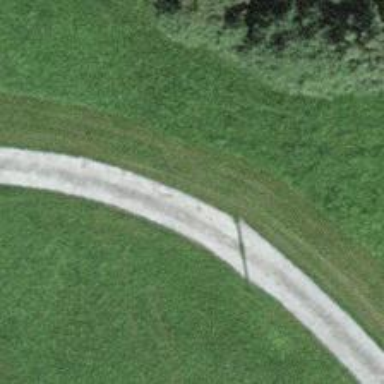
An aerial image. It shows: Dirt track road.